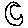
Label: moon